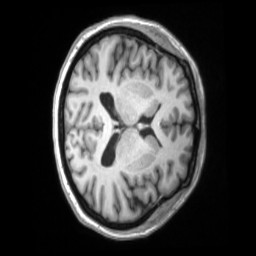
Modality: T1w
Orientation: axial
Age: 52
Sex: female
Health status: ill
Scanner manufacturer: siemens
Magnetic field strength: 3 T
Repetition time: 2.2 s
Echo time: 0.00157 s